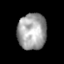
Tissue: skin
Cell type: Epithelial cells
Senescence score: 0.2877
Nuclear area (px): 1027
Mean DAPI intensity: 162.243